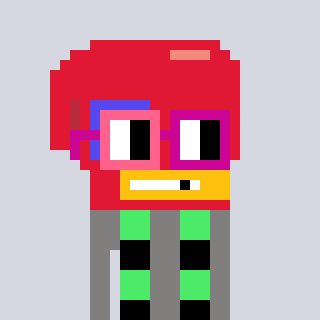
a pixel art character with square pink and red glasses, a boxing glove-shaped head and a bluegrey-colored body on a cool background